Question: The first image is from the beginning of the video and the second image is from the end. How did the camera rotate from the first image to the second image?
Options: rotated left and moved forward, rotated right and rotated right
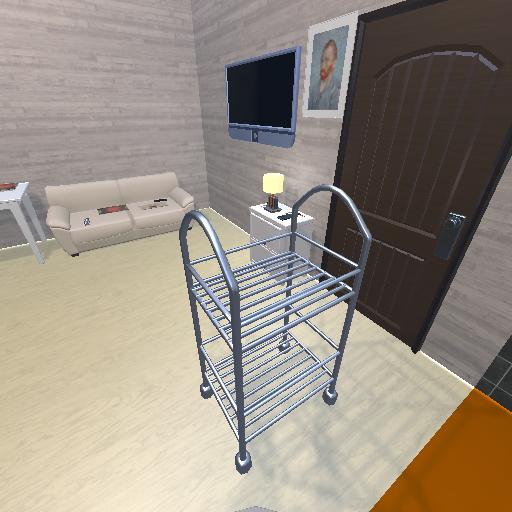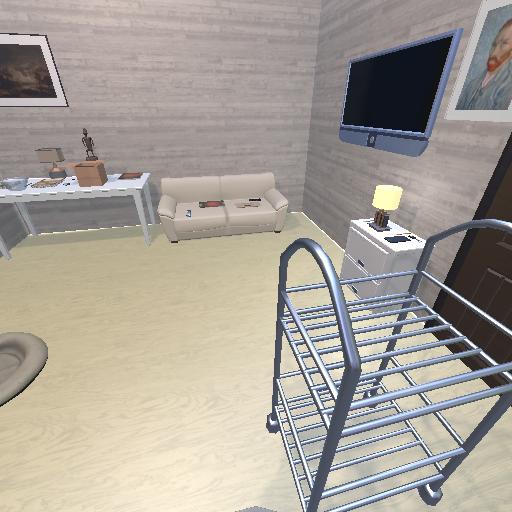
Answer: rotated left and moved forward